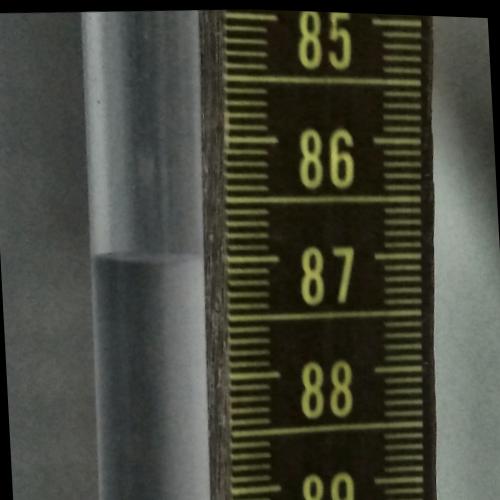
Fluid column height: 87.0 cm